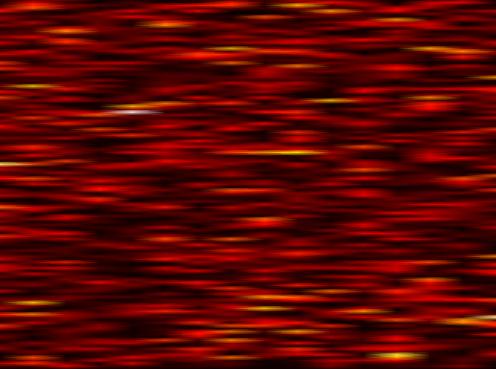
Label: FOFDM